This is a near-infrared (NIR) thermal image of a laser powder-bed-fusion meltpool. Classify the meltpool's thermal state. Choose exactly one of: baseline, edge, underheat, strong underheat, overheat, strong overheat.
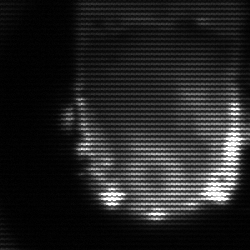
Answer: baseline